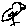
Label: bird